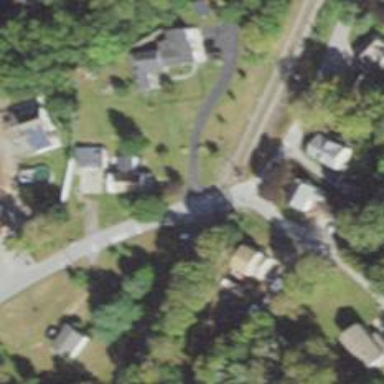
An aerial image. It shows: Residential driveway serving as service road.